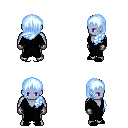
a pixel art fantasy rpg character, male body template, dark elf, purple skin, gray robe, red pants, white cyan left-swept hairstyle, metal gloves, black slippers, four views (front, back, left, right), 2x2 character sprite sheet, small pixel art, hard edges, no anti-aliasing